Question: Why is RDS console on Amazon Web Services showing an estimated monthly charge if I start creating a RDS instance. I am using a free tier account and is well within free tier limit.
This is what my console is showing:

This is within the free tier limits, which I found <URL>.
Why does this happen, and will it actually charge me anything?
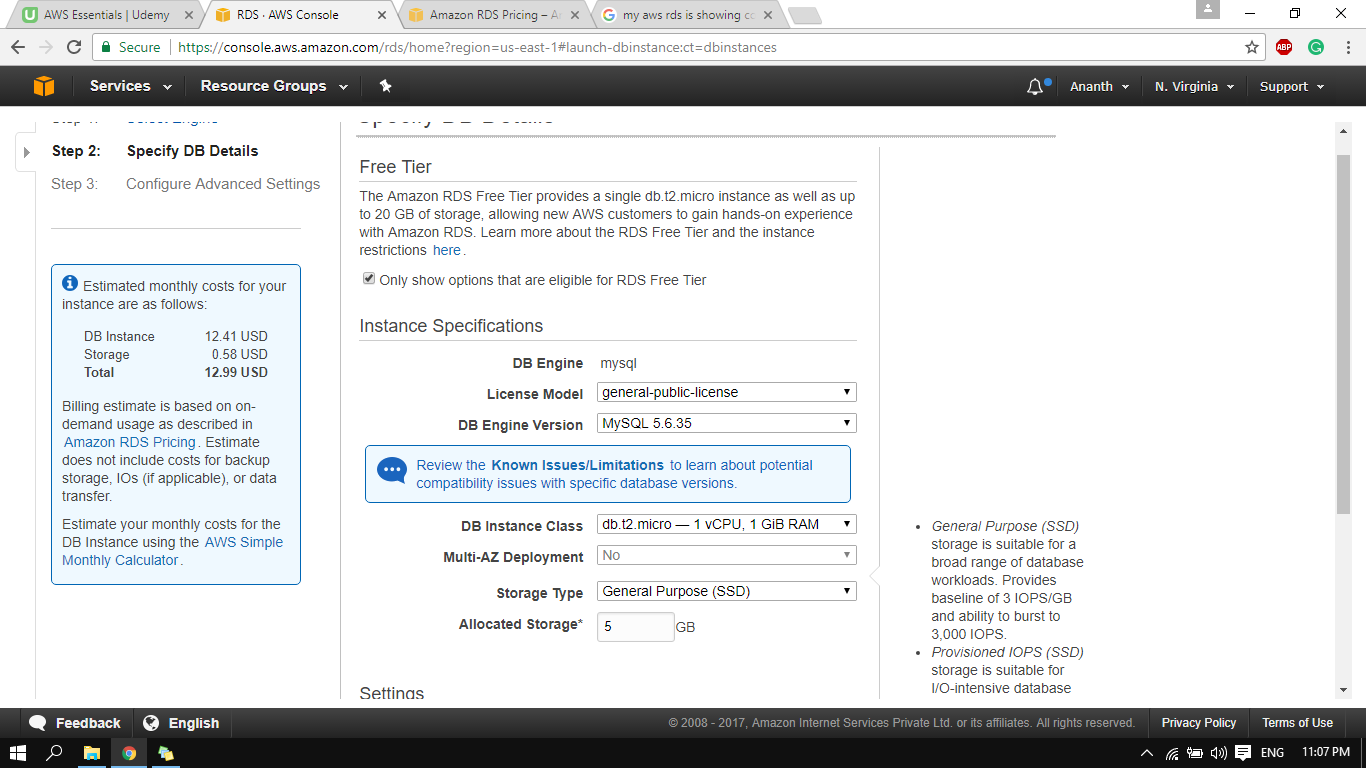
Answer: The Amazon RDS console has no visibility into any other services you have (or will) consume during the month. It is simply showing an estimate of the costs for running the database.
The benefits of the <URL> will be calculated separately, based upon actual usage.
So, if that's the only RDS instance you run during the month and it qualifies for the free tier, you will not be charged.